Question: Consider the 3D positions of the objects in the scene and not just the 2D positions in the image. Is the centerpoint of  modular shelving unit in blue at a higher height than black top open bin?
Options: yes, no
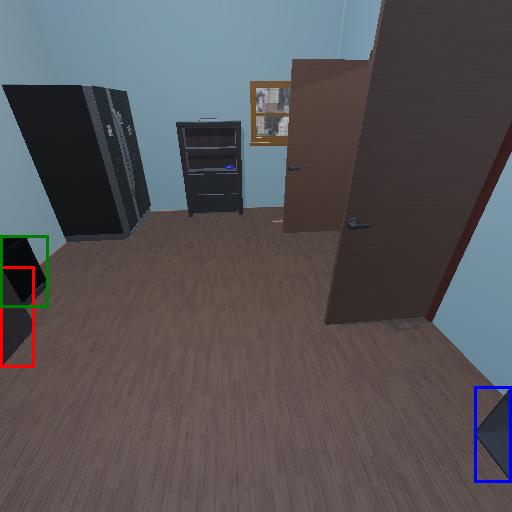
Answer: yes